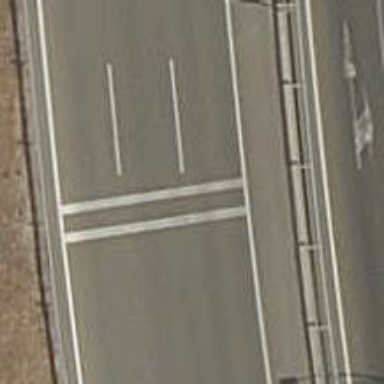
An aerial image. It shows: Rumble strip for traffic calming.